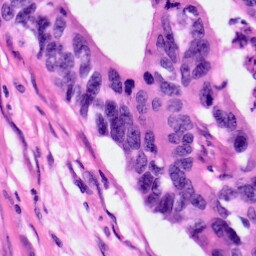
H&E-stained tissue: Pancreatic